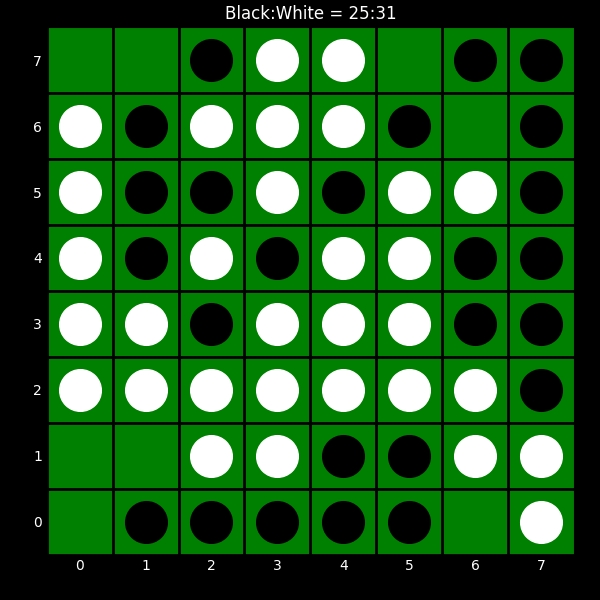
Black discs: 25
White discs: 31